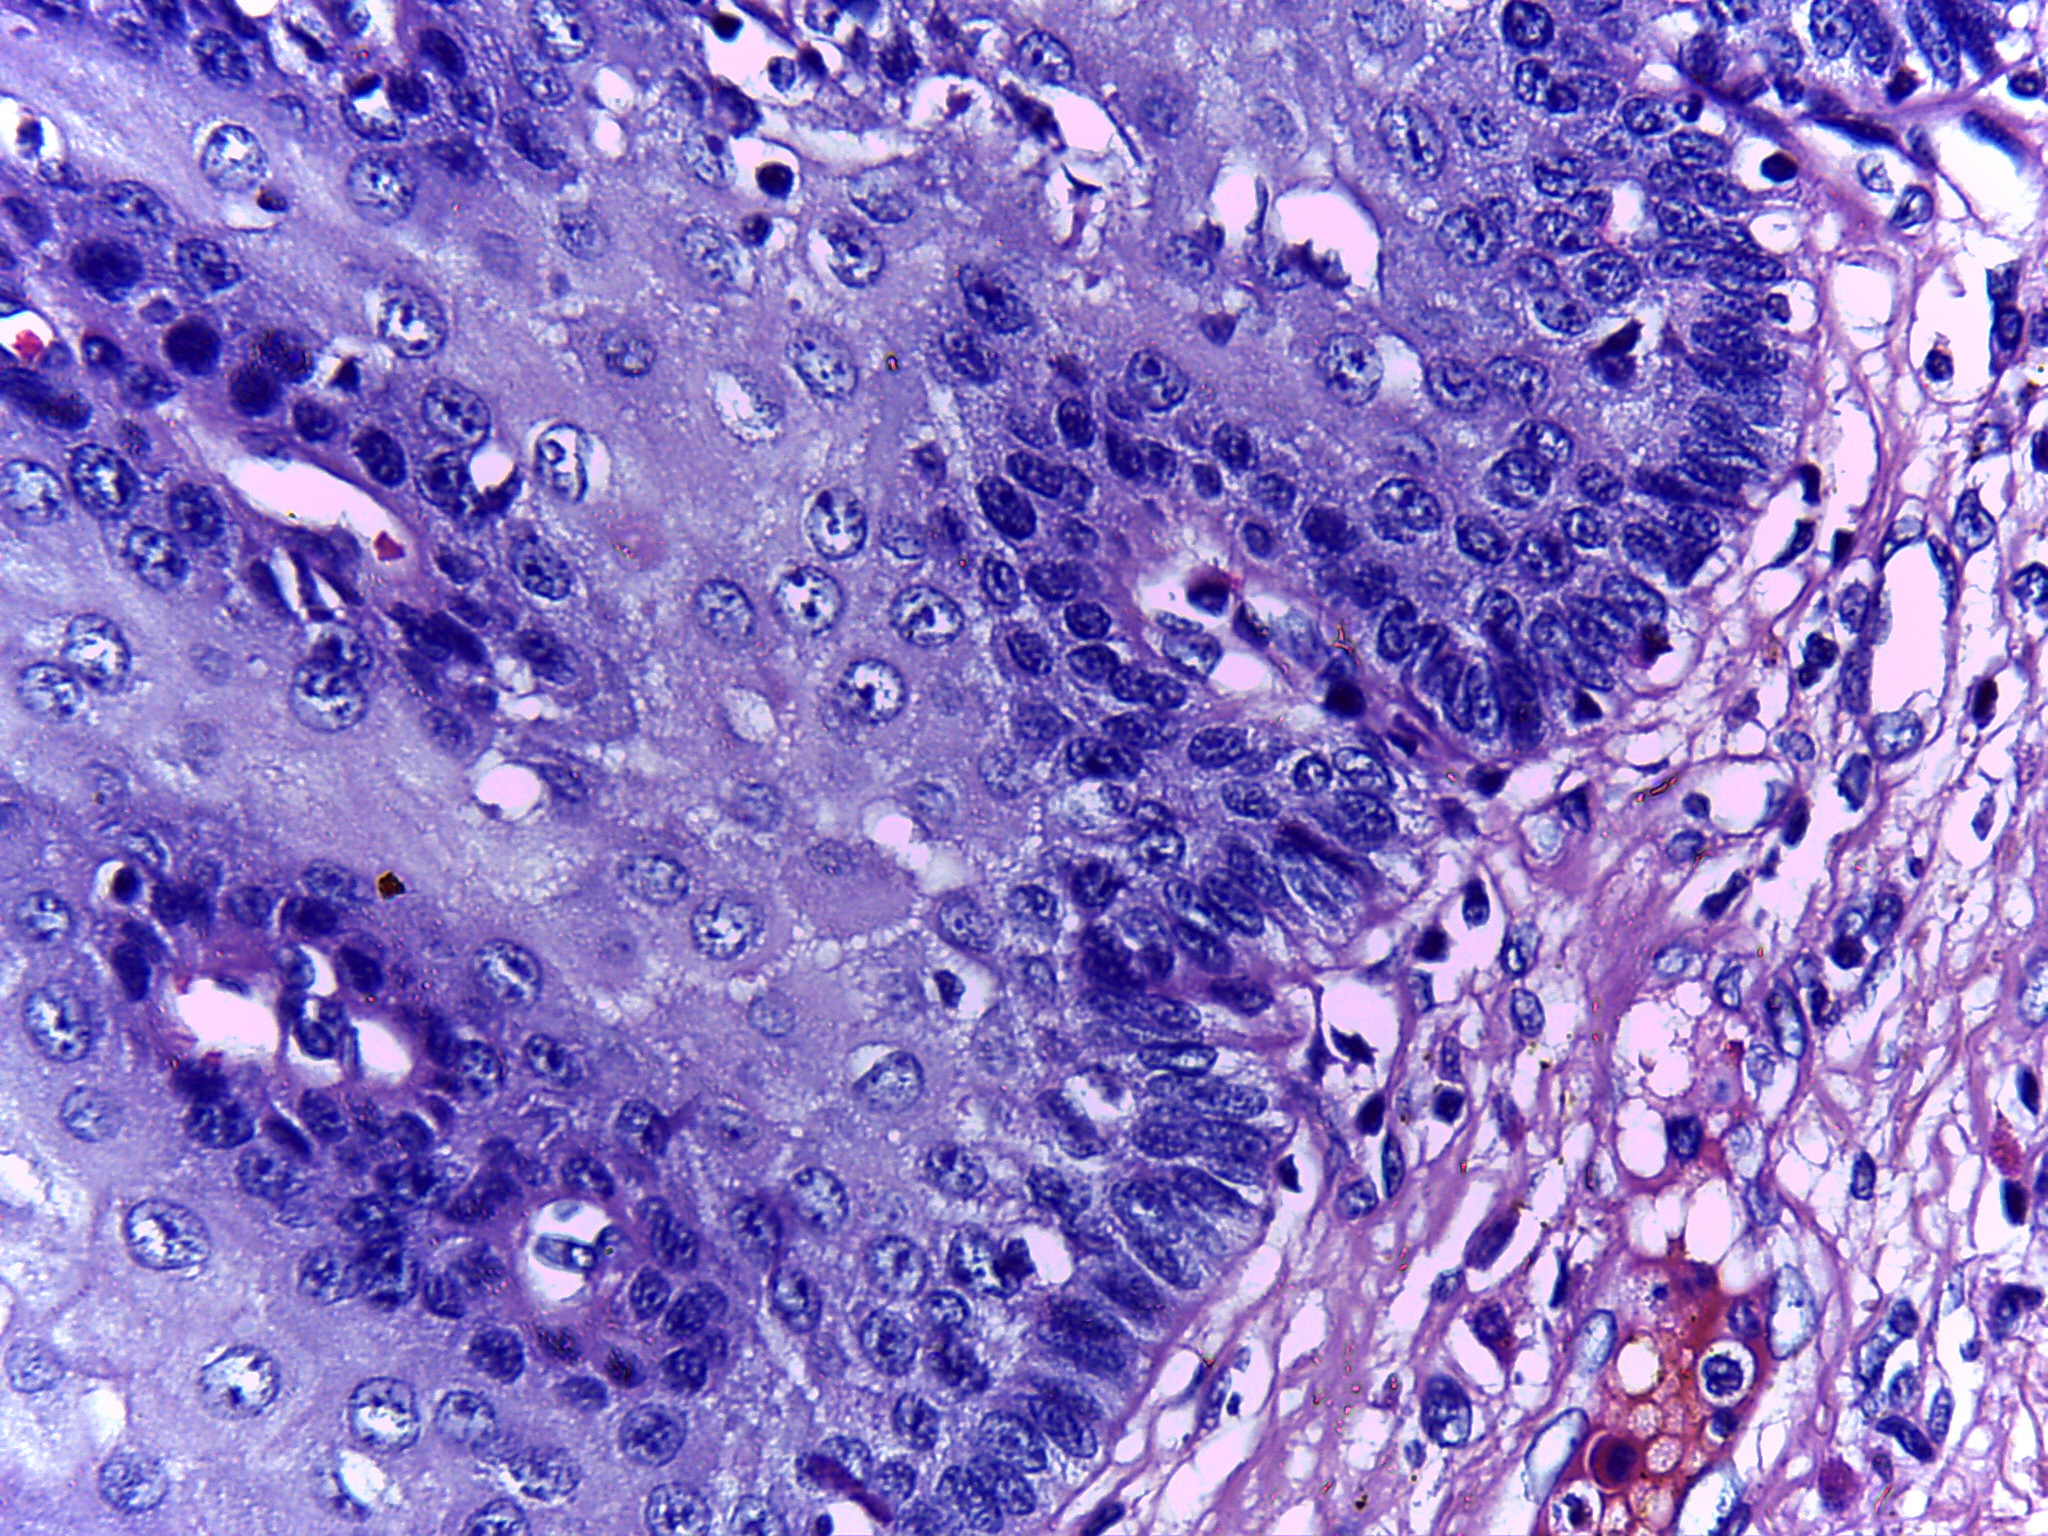
Diagnosis: Normal